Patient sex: M
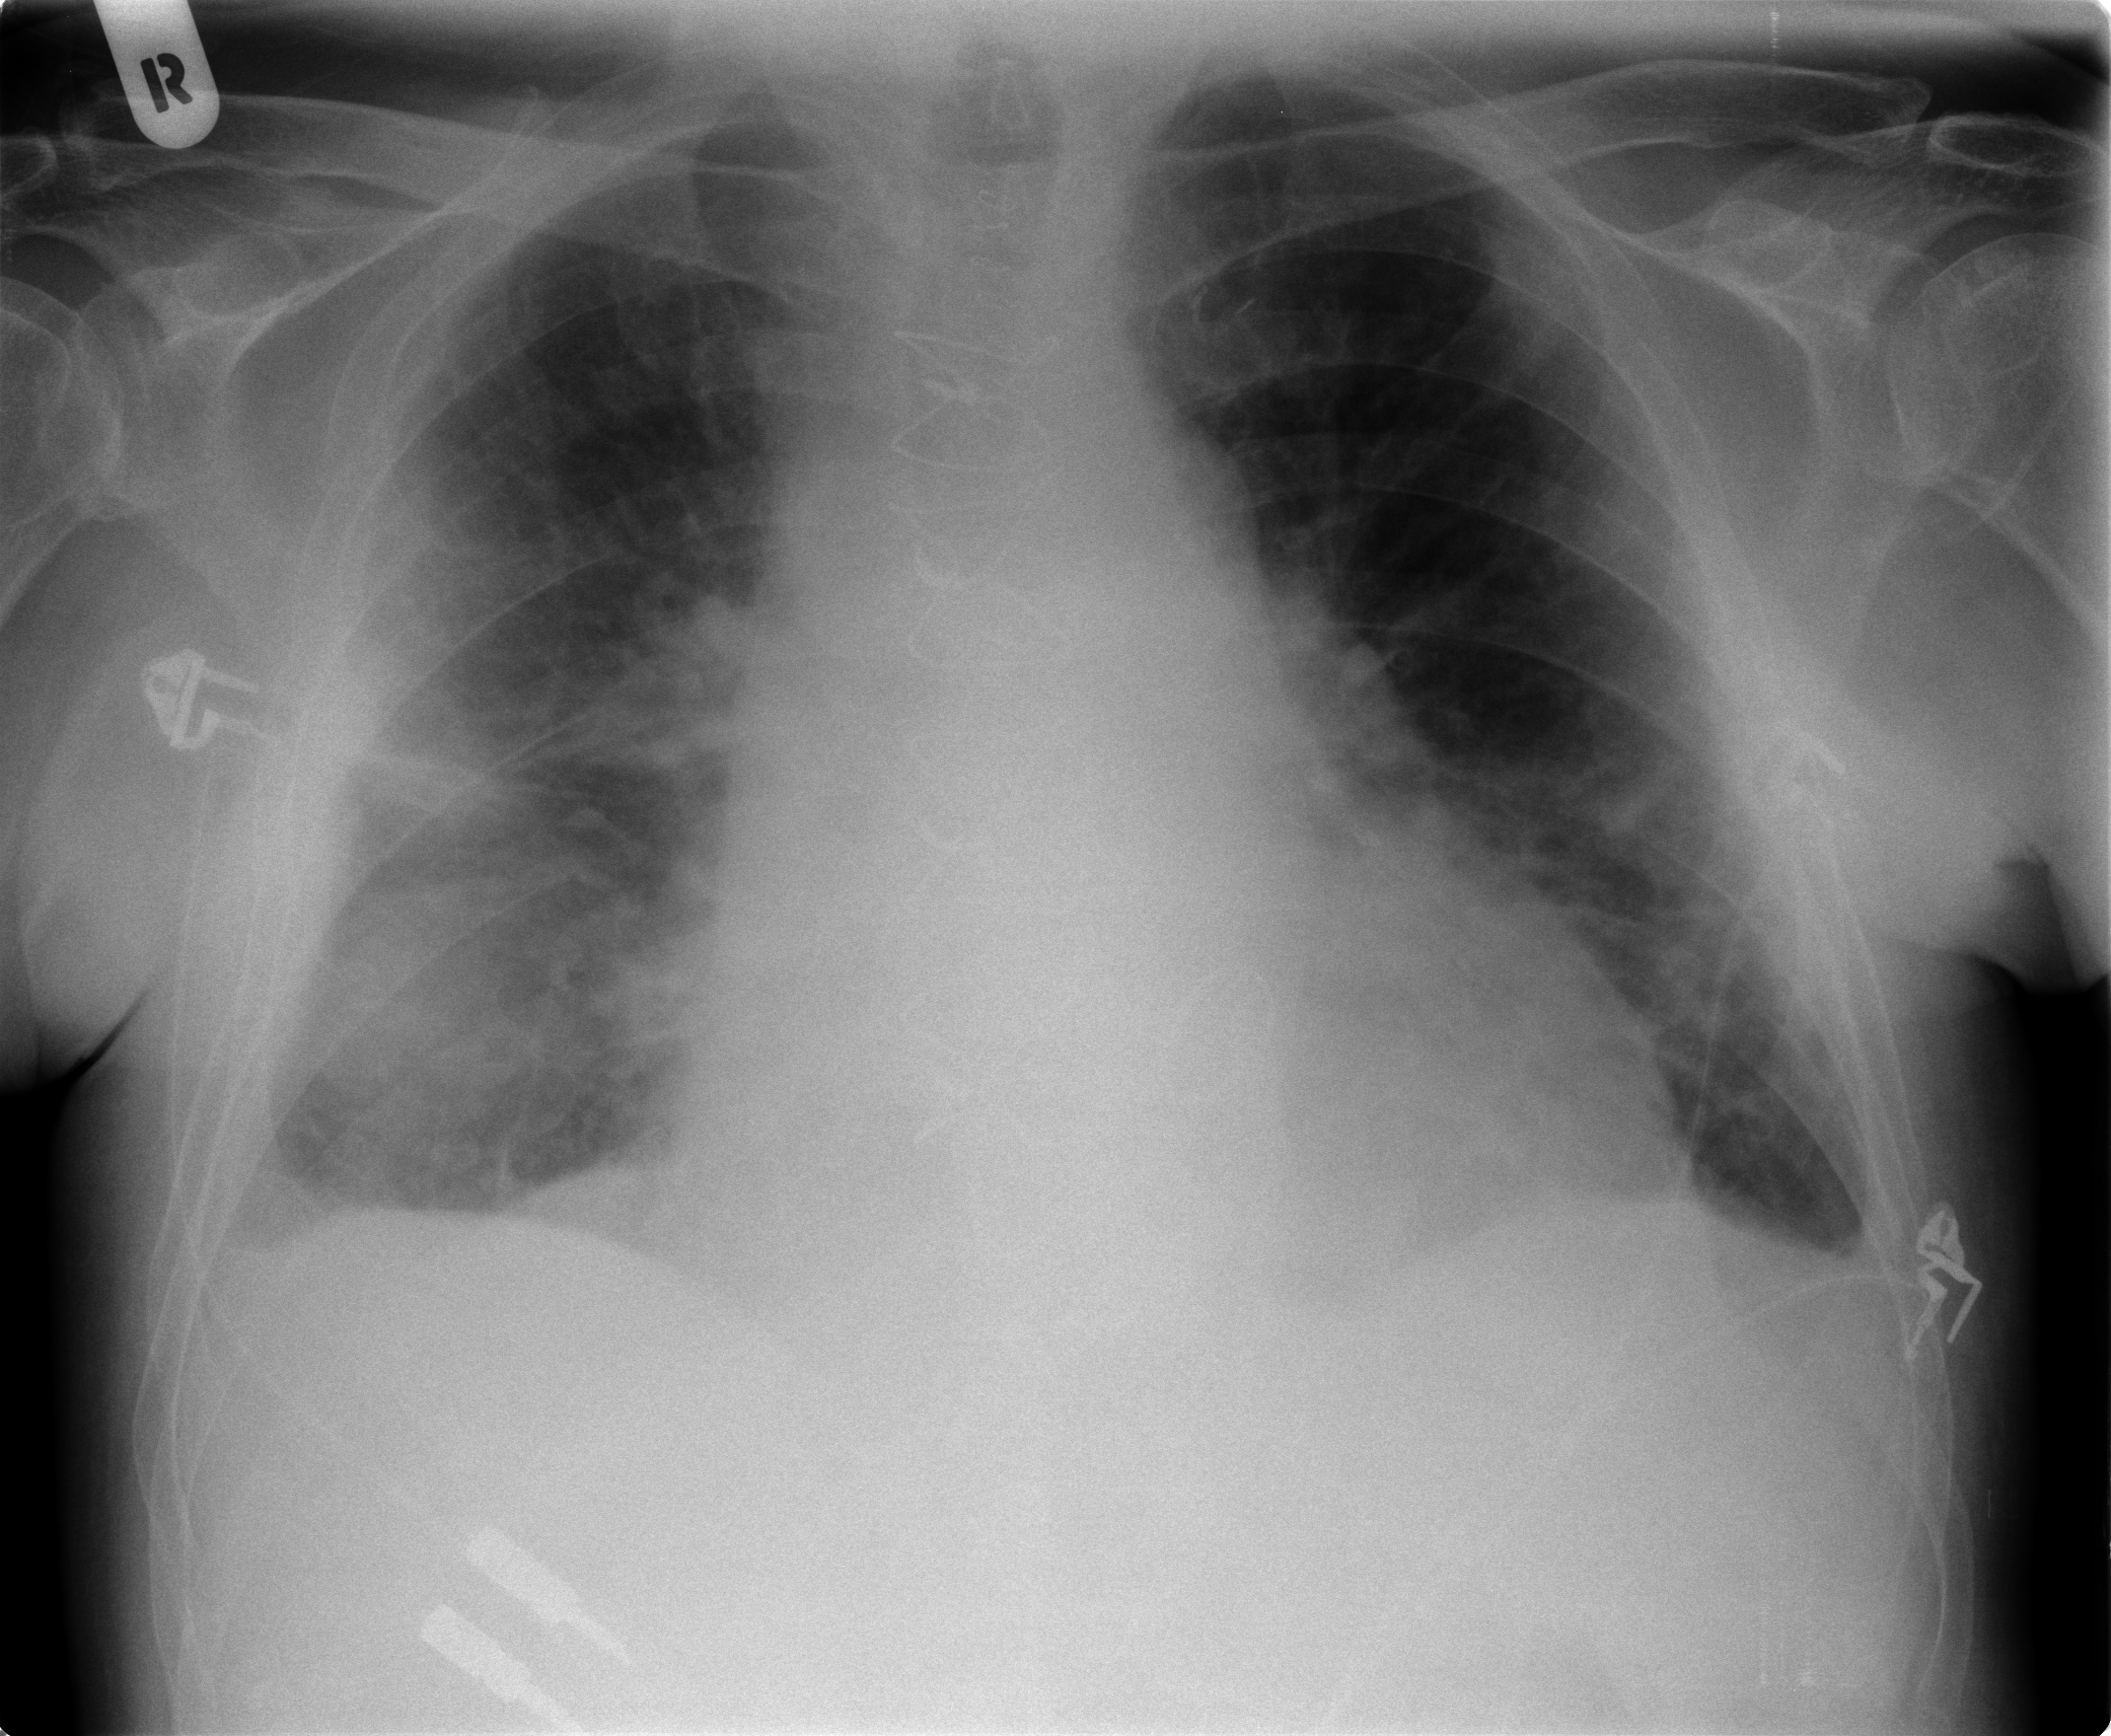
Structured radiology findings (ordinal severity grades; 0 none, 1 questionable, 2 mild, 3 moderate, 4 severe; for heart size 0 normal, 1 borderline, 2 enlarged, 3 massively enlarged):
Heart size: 3
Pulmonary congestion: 3
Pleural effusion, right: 1
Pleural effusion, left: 1
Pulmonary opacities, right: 2
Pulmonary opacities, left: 2
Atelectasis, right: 3
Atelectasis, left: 2